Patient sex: M
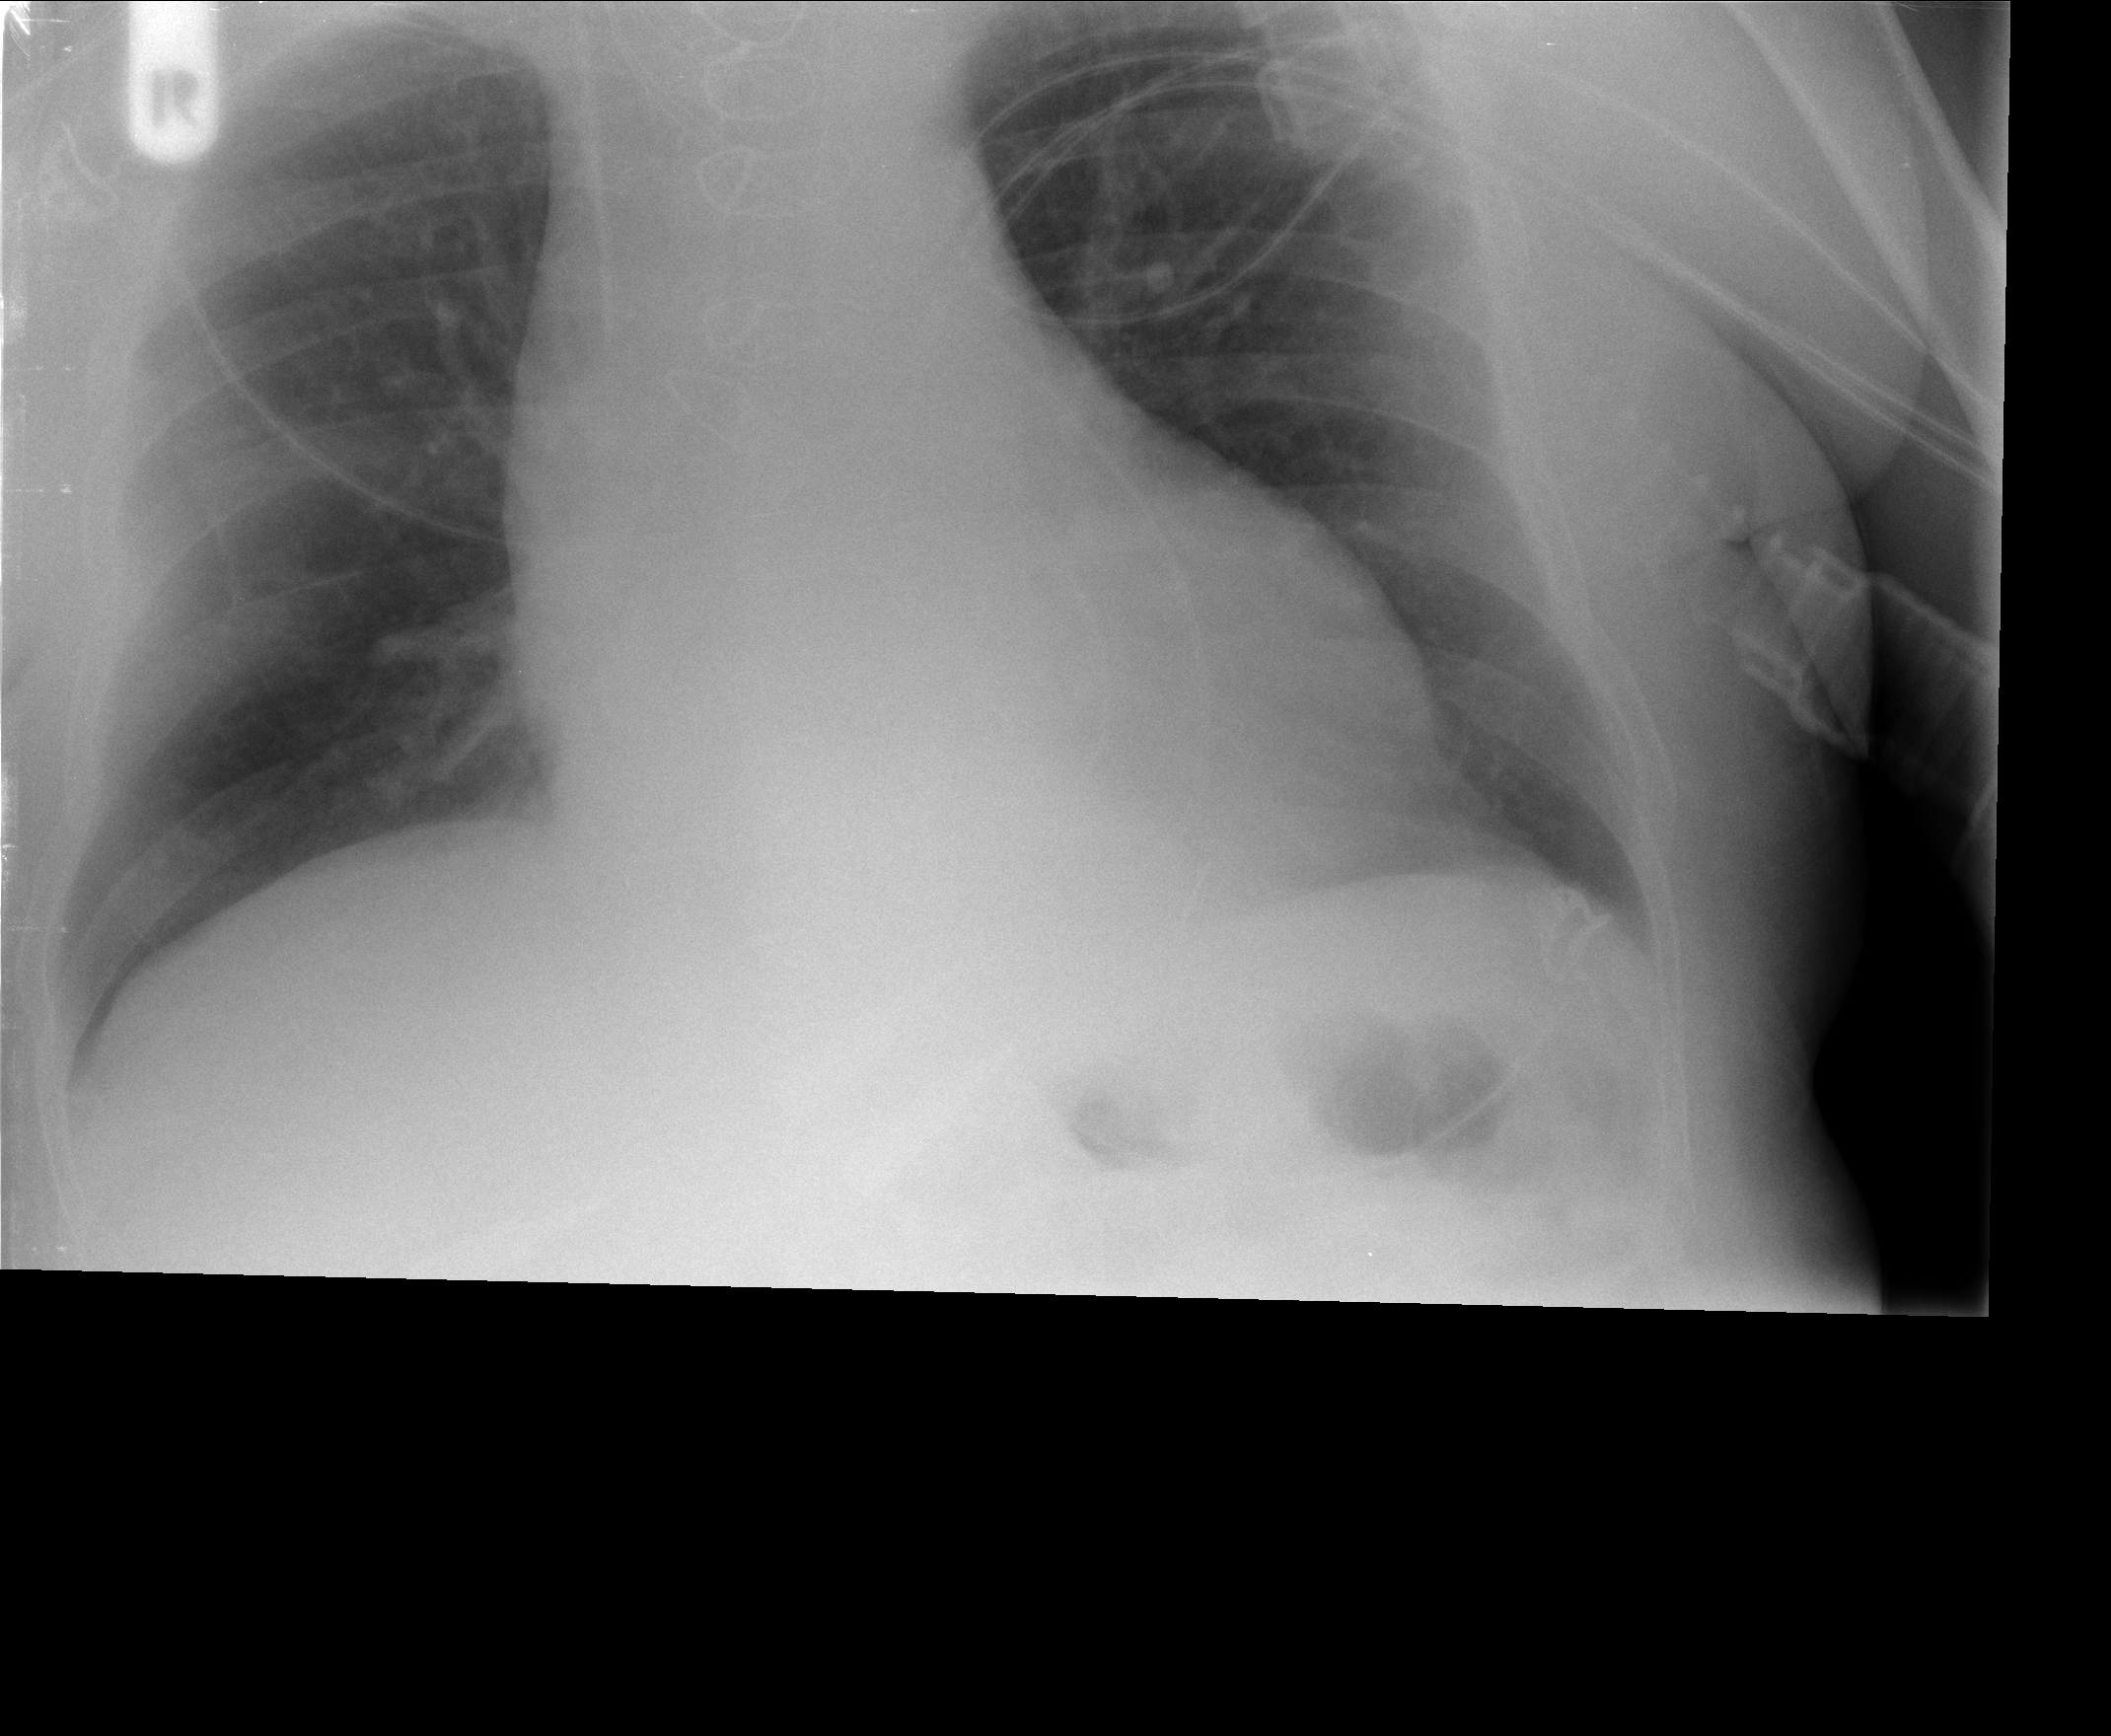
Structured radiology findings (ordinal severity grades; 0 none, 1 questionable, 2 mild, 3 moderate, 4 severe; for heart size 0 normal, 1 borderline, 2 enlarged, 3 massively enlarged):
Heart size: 2
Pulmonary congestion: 0
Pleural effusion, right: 0
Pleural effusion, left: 0
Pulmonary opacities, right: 0
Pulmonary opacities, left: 0
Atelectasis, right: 2
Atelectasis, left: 2